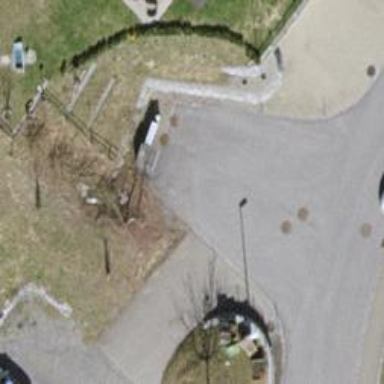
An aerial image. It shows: Turning circle on the road.